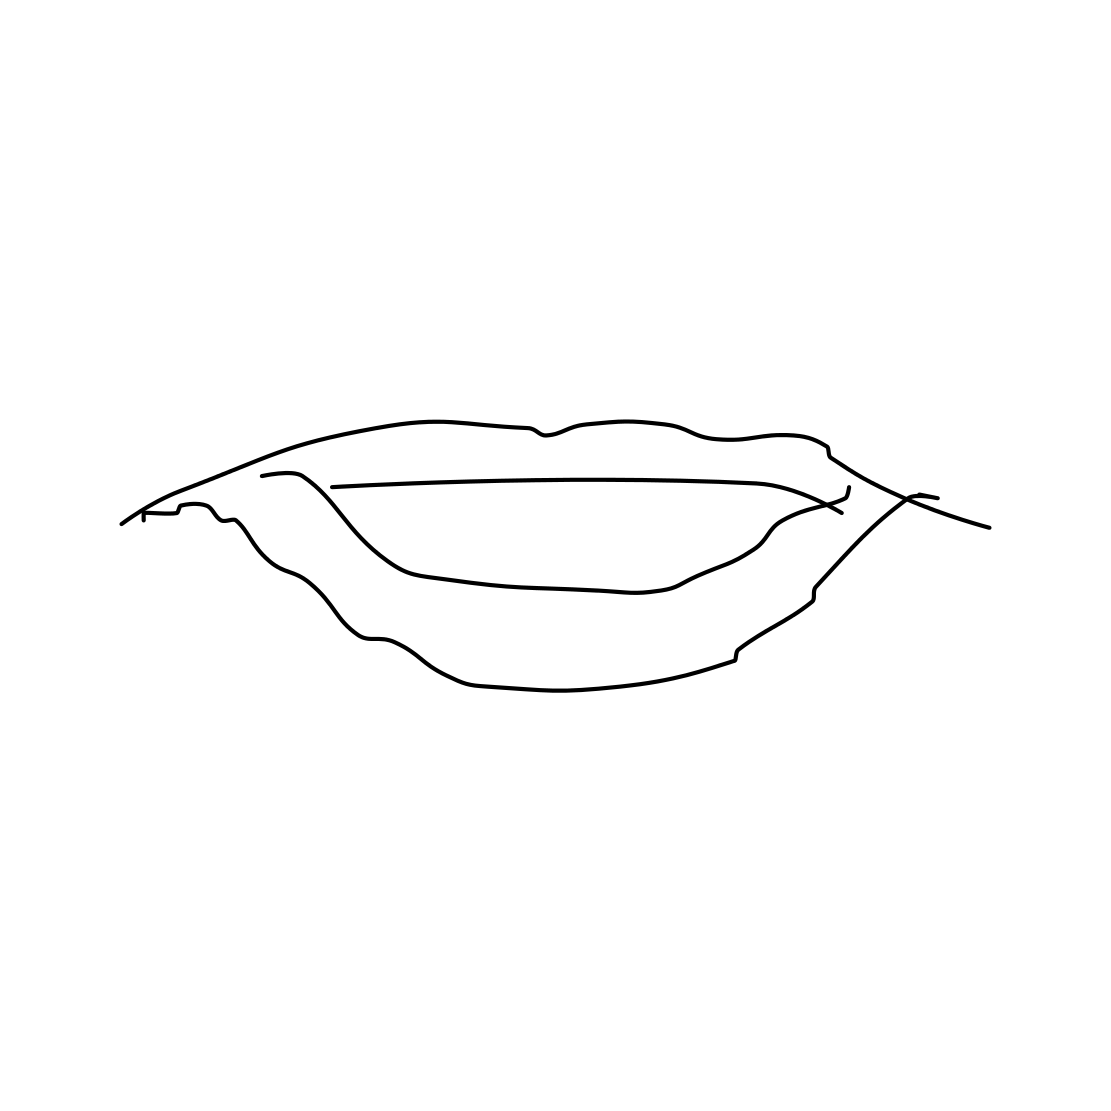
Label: mouth